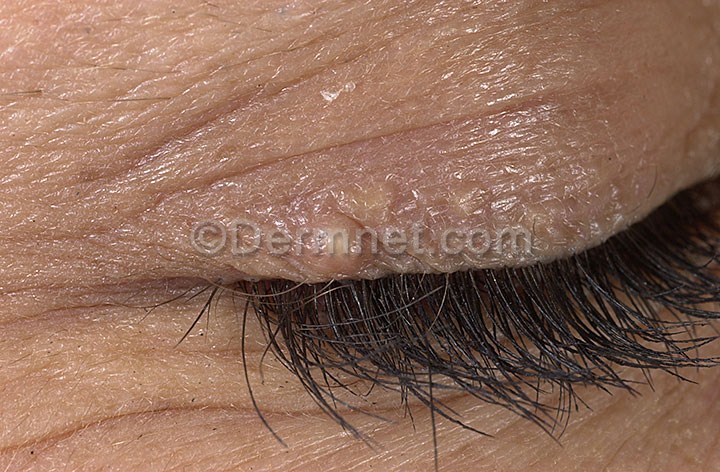
Disease: Acne and Rosacea Photos